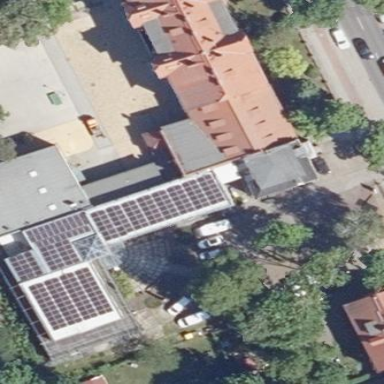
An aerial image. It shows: School building with gabled roof.